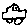
Label: car